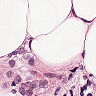
Metastatic tissue present: yes